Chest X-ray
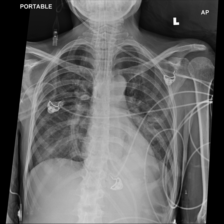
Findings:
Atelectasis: positive
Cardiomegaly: negative
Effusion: negative
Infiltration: positive
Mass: negative
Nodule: negative
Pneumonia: negative
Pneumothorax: negative
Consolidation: negative
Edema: negative
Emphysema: negative
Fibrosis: negative
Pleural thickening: negative
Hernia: negative